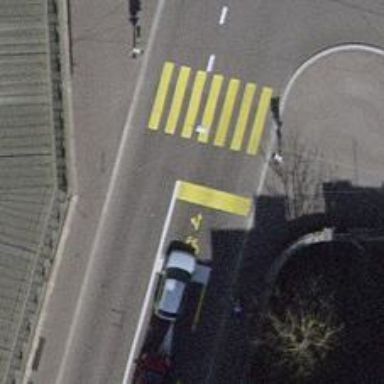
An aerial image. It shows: Road with traffic signals.